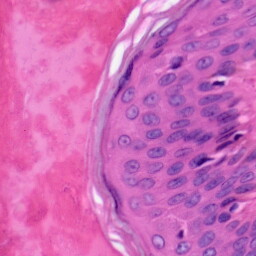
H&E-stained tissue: Skin